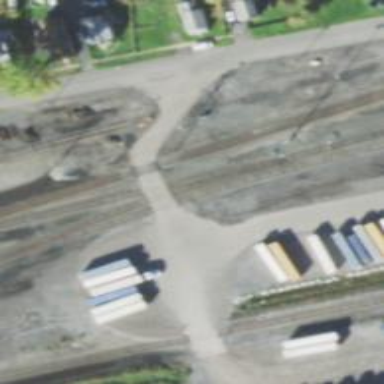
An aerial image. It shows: Level crossing along the railway.